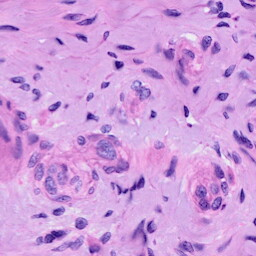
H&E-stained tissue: Cervix